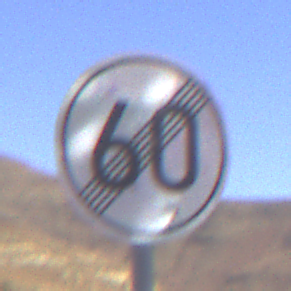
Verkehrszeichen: EndeGeschwindigkeit60
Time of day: MorningAfternoon
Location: Outdoor (Nature)
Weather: Clear
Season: NotSpecified
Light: Natural